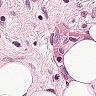
Metastatic tissue present: yes